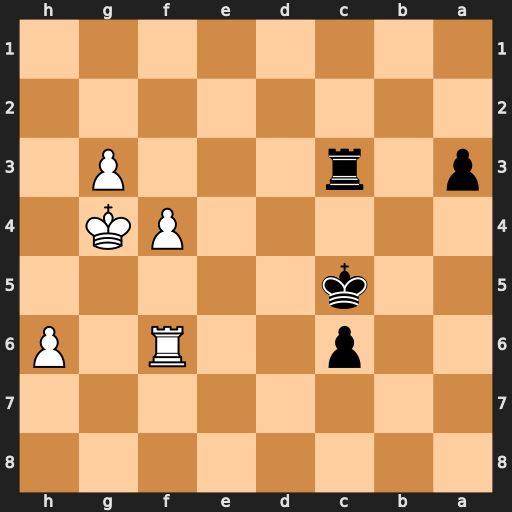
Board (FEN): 8/8/2p2R1P/2k5/5PK1/p1r3P1/8/8
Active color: b
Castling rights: -
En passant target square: -
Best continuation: a2 h7 a1=Q h8=Q Qd1+